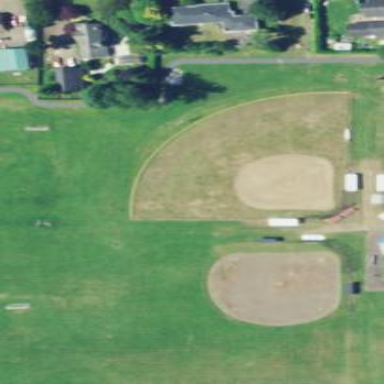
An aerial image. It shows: Softball pitch for baseball.